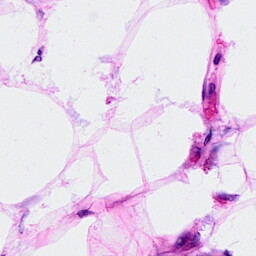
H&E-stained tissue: Breast